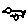
Label: bird